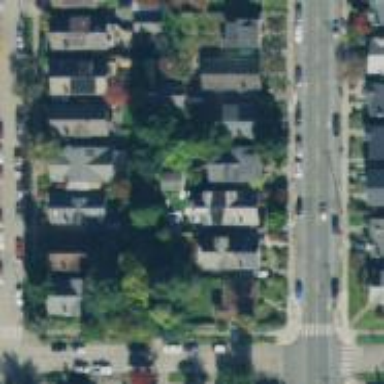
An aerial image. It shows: Sidewalk along the footway.